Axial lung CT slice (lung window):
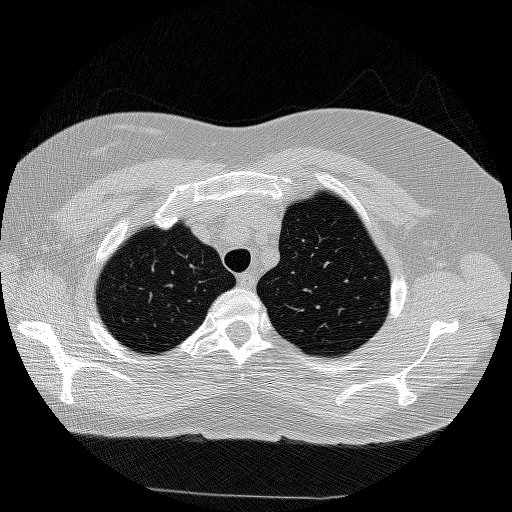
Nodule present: no